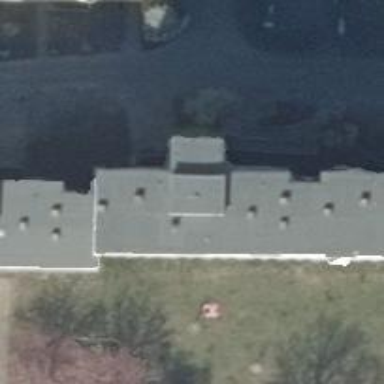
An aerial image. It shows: Building with apartments and flat roof.